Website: macys
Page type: delivery-shipping
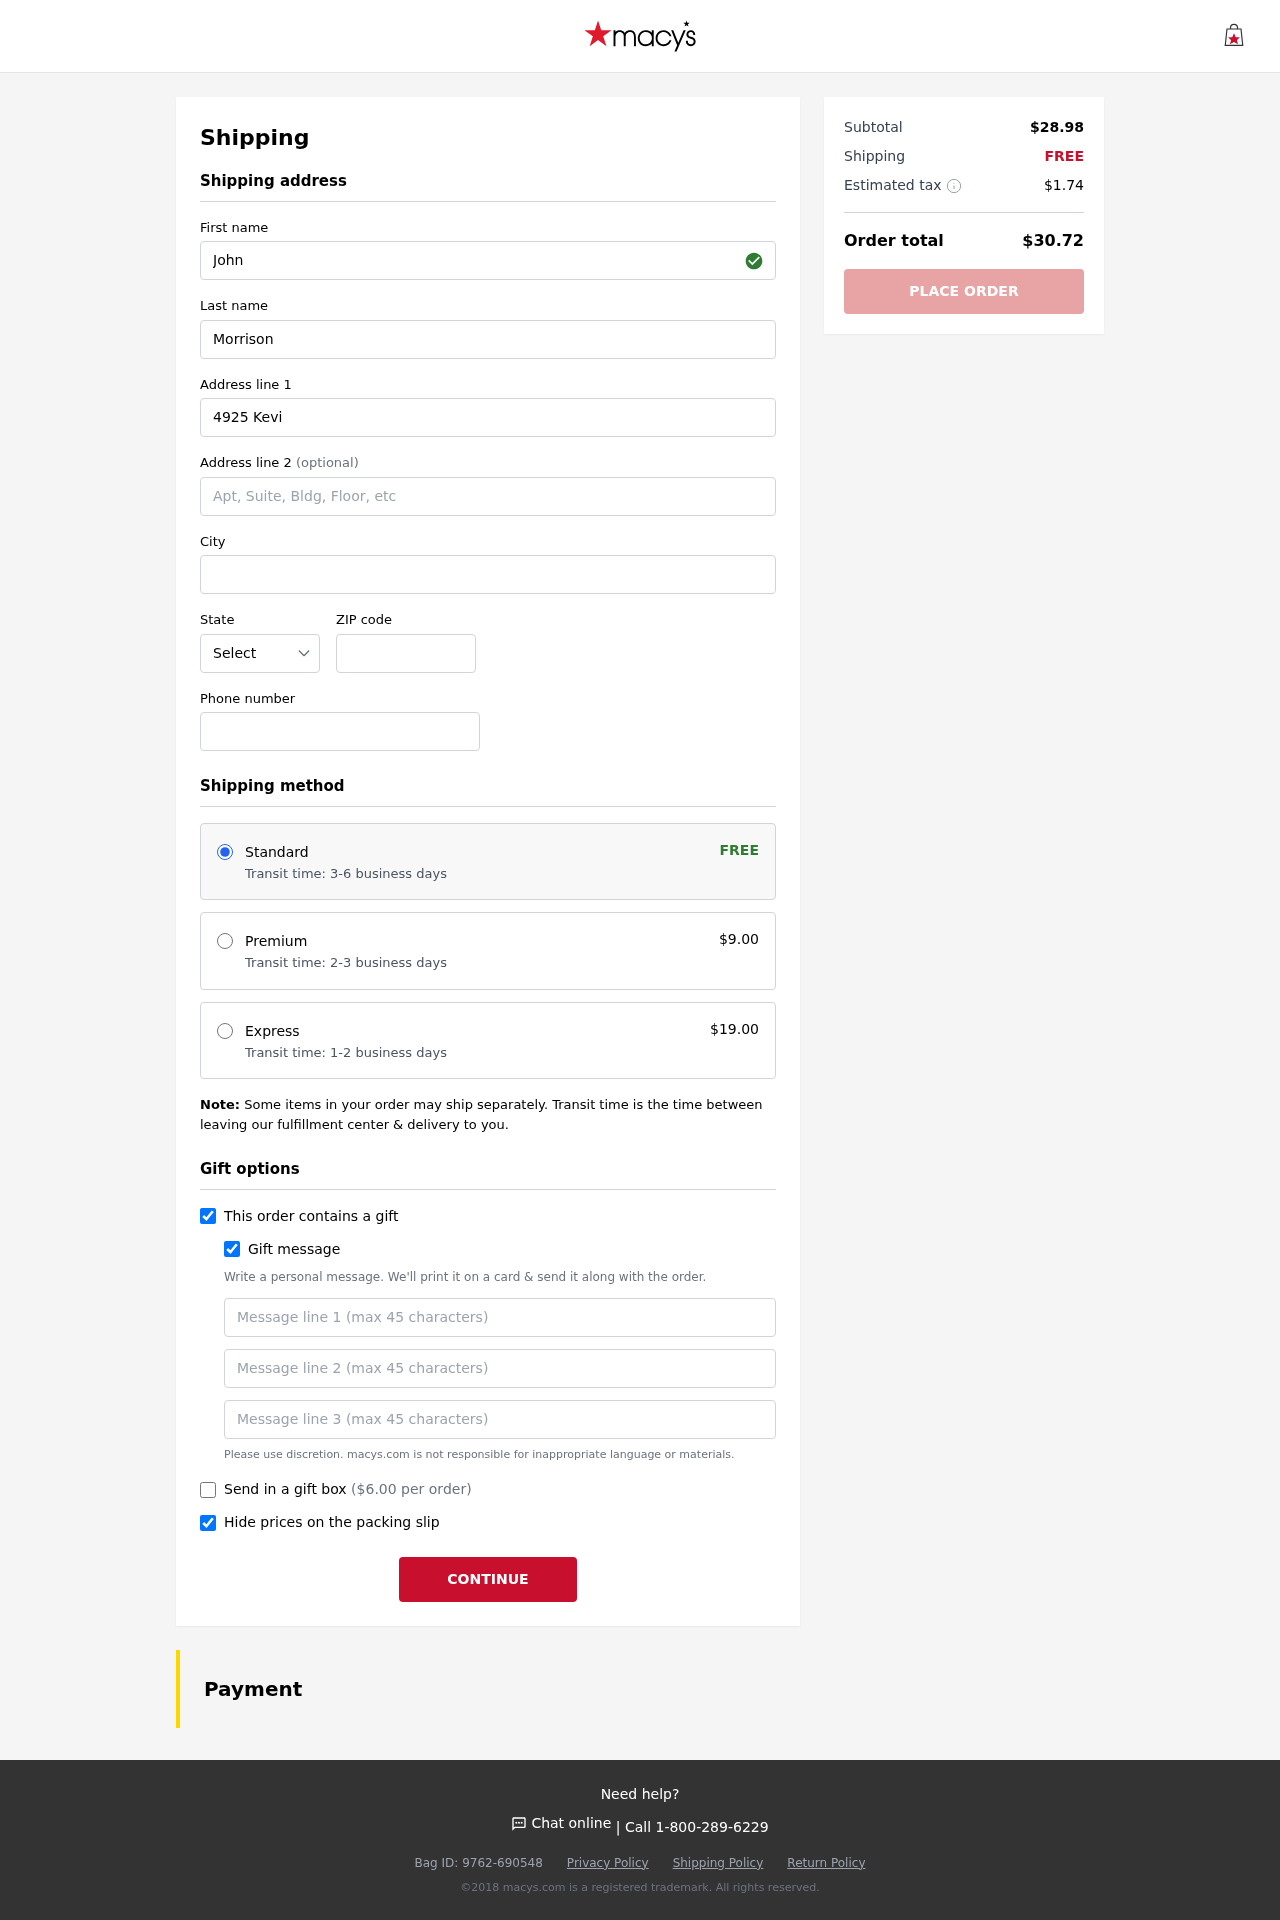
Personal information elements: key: PII_STATE_ABBR
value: NC
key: PII_FIRSTNAME
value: John
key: PII_LASTNAME
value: Morrison
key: PII_STREET
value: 4925 Kevin Park
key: PII_CITY
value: Brookeside
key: PII_POSTCODE
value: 59975
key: PII_PHONE
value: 3137570497
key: PII_GIFT_MESSAGE
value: Hey Amy, I thought you could use a little extra warmth and cheer this season! I found this lovely candle that reminds me of cozy nights and holiday magic. Enjoy every flicker!  John
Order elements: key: ORDER_SHIPPING_STANDARD
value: Transit time: 3-6 business days
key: ORDER_SHIPPING_COST
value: FREE
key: ORDER_SHIPPING_PREMIUM
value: Transit time: 2-3 business days
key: ORDER_SHIPPING_PREMIUM_PRICE
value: $9.00
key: ORDER_SHIPPING_EXPRESS
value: Transit time: 1-2 business days
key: ORDER_SHIPPING_EXPRESS_PRICE
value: $19.00
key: ORDER_GIFT_BOX_PRICE
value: ($6.00 per order)
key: ORDER_SUBTOTAL
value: $28.98
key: ORDER_SHIPPING_COST2
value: FREE
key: ORDER_TAX
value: $1.74
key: ORDER_TOTAL
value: $30.72